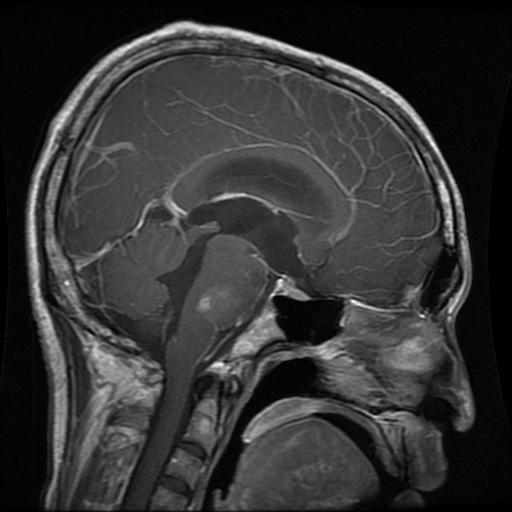
Label: glioma